Question: I'm implementing the functionality for a filter in an app that sorts items using their price. I'm wanting to give a customer the ability to sort items by price high to low or low to high using a 'UIPickerView'.

The problem I'm having is after I have queried the parse.com database and have my newly sorted data, reloading the data for my 'UICollectionView' has no effect. I find this confusing because I'm making changes to my actual dataSource (The NSArray where results from the database are stored). So I gathered upon reloading the data my 'UICollectionView' would grab the latest results. Nothing happens though.
Here's how I'm set up:
'''
@implementation VAGGarmentsCollectionViewController
{
BOOL _filterActivated;
}
'''
'''
- (void)filterButtonTapped
{
// I have all code in here to create the UIPickerView
// Deleted it all to make the post clearer
_filterActivated = YES;
}
'''
'''
- (NSString *)pickerView:(UIPickerView *)pickerView titleForRow:(NSInteger)row forComponent:(NSInteger)component
{
return [_filterPickerArray objectAtIndex:row];
}
- (void)loadTitleForIndex:(NSInteger)index
{
if (index == 0) {
[_filterButton setTitle:@"Recommend" forState:UIControlStateNormal];
} else if (index == 1) {
[_filterButton setTitle:@"What's New" forState:UIControlStateNormal];
} else if (index == 2) {
[_filterButton setTitle:@"High to Low" forState:UIControlStateNormal];
} else if (index == 3) {
[_filterButton setTitle:@"Low to High" forState:UIControlStateNormal];
}
}
'''
'''
- (void)pickerView:(UIPickerView *)pickerView didSelectRow:(NSInteger)row inComponent:(NSInteger)component
{
NSIndexPath *selectedObjectIndex = [_filterPickerArray objectAtIndex:row];
NSInteger indexOfSelectedObject = [_filterPickerArray indexOfObject:selectedObjectIndex];
//Let's print in the console what the user had chosen;
NSLog(@"Chosen item: %@", [_filterPickerArray objectAtIndex:row]);
[_thisController loadTitleForIndex:indexOfSelectedObject];
_selectedRowInFilterPicker = [_filterPicker selectedRowInComponent:0];
}
'''
'''
- (void)pickerDoneButtonTapped
{
NSLog(@"Picker done button pressed");
[_thisController performQuery];
[_collectionView reloadData];
_filterActivated = NO;
}
'''
I then have a performQuery method that calls queryForCollection method to take on any additional query options before grabbing data in the background from parse.com
'''
-(PFQuery *)queryForCollection
{
PFQuery *query = [PFQuery queryWithClassName:@"Garments"];
if (_filterActivated) {
// check what the selectedRowInFilterPicker currently is
// then add that task to the query
NSLog(@"FILTER WAS ACTIVATED");
if (_selectedRowInFilterPicker == 0) {
} else if (_selectedRowInFilterPicker == 1) {
} else if (_selectedRowInFilterPicker == 2) {
NSLog(@"ORDER BY DESCENDING USING PRICE");
[query orderByDescending:@"price"];
} else if (_selectedRowInFilterPicker == 3) {
NSLog(@"ORDER BY ASCENDING USING PRICE");
[query orderByAscending:@"price"];
}
}
return query;
}
'''
'''
- (void)performQuery
{
NSLog(@"PERFORM QUERY");
PFQuery *query = self.queryForCollection;
if (_paginationEnabled) {
[query setLimit:_objectsPerPage];
//fetching the next page of objects
if (!_isRefreshing) {
[query setSkip:self.objects.count];
}
}
[self objectsWillLoad];
[query findObjectsInBackgroundWithBlock:^(NSArray *objects, NSError *error) {
self.isLoading = NO;
if (error)
self.objects = [NSArray new];
else {
if (_paginationEnabled && !_isRefreshing) {
//add a new page of objects
NSMutableArray *mutableObjects = [NSMutableArray arrayWithArray:self.objects];
[mutableObjects addObjectsFromArray:objects];
self.objects = [NSArray arrayWithArray:mutableObjects];
}
else {
self.objects = objects;
}
}
[self objectsDidLoad:error];
}];
}
'''
- Detecting UIPickerView was activated using "filterButtonTapped" method to set the "_filterActivated" instance var to yes.- Performing query when done button is tapped. The method calls the method. In that method I check if "_filterActivated" is set to yes and if it is I then check to see which row in the 'UIPickerView' was selected and add the appropriate query option to the query.- I then expect to have my 'UICollectionView''s data reloaded once the method has finished. Nothing happens. I've tried reloading visible items and items at index path too and I still get nothing.
Maybe I'm going about this the wrong way. I slept on it and thought I'd try some more this afternoon but still can't see where I'm going wrong.
All I want to do is have the whole 'UICollectionView' reloaded after I've selected a filter option/row in the 'UIPickerView' (e.g. items sorted from low to high) and tapped the done 'UIButton' of the 'UIPickerView'.
'''
- (void)objectsDidLoad:(NSError *)error
{
_lastLoadedData = [NSDate date];
[_refreshHeaderView egoRefreshScrollViewDataSourceDidFinishedLoading:self.collectionView];
[_loadingIndicator stopAnimating];
[self.collectionView reloadData];
}
'''
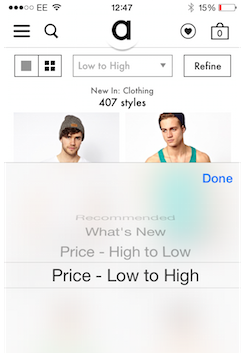
Answer: You're calling reloadData after requesting the new data, but before the new data has actually been received.
The block you pass to 'findObjectsInBackgroundWithBlock' is being invoked after performQuery has returned and reloadData has been called in 'pickerDoneButtonTapped'.
Put 'reloadData' at the end of the block you pass 'findObjectsInBackgroundWithBlock', or in the 'objectsDidLoad:' method.